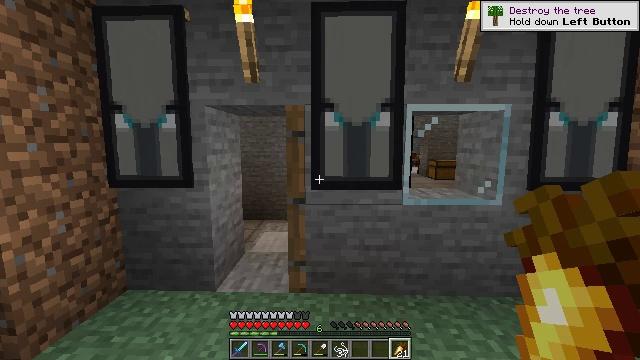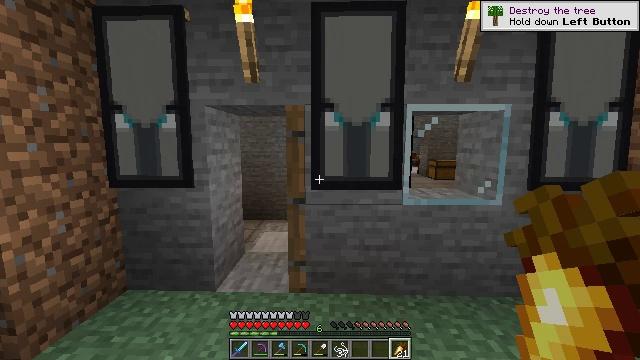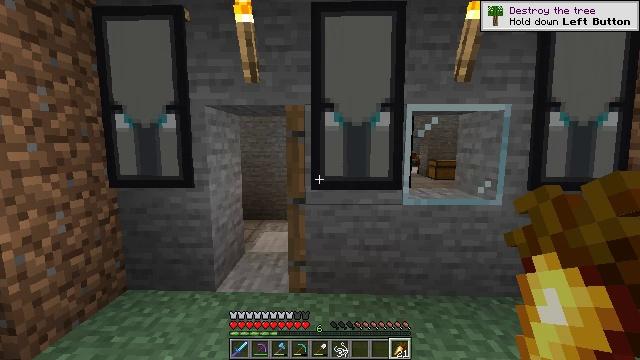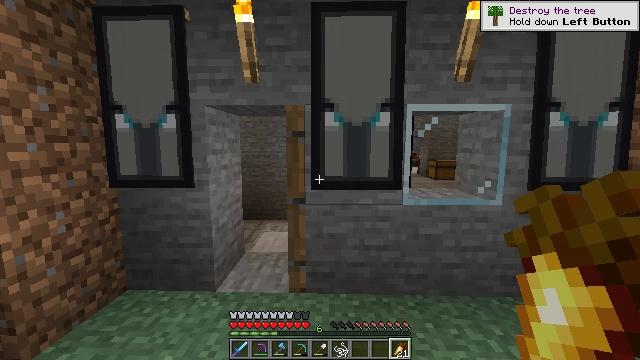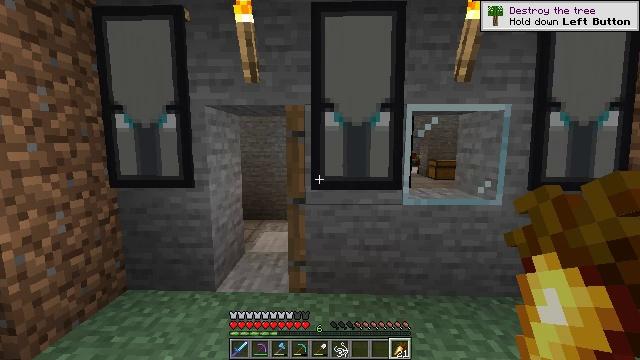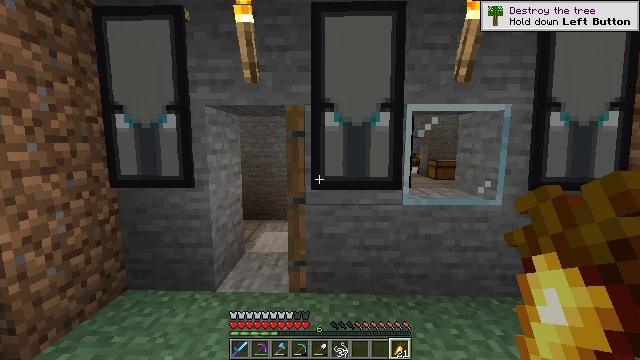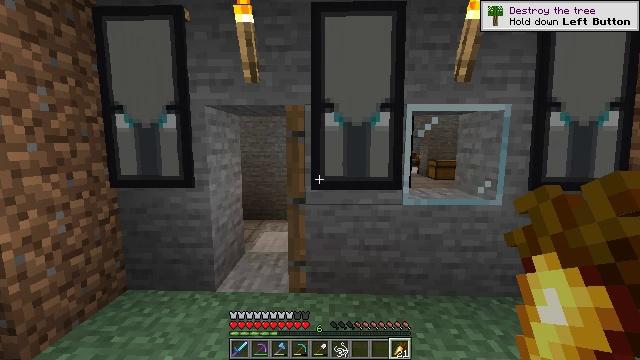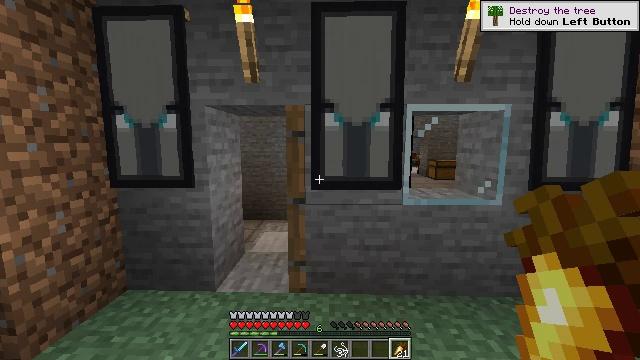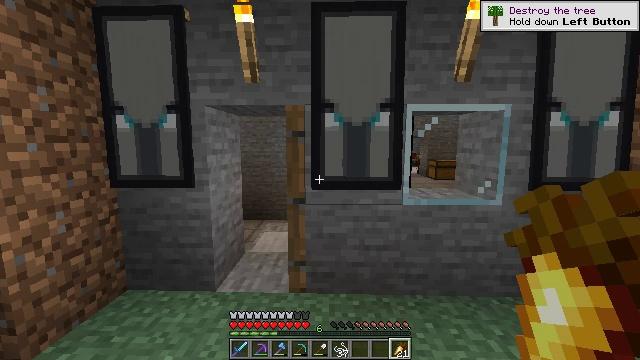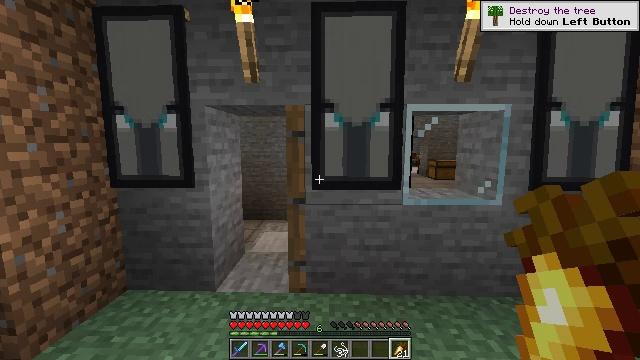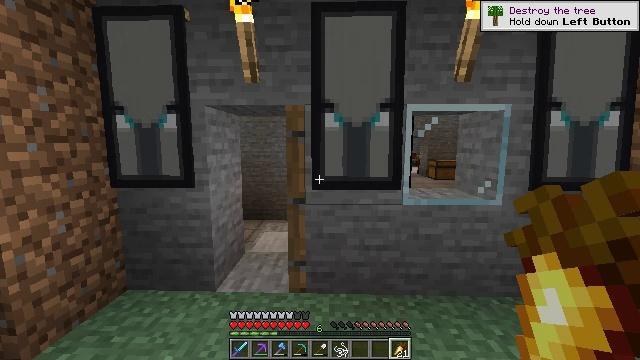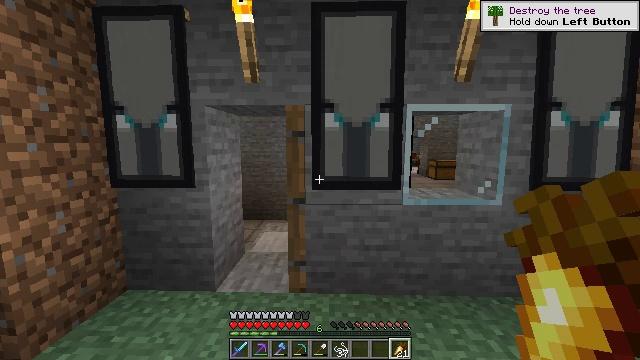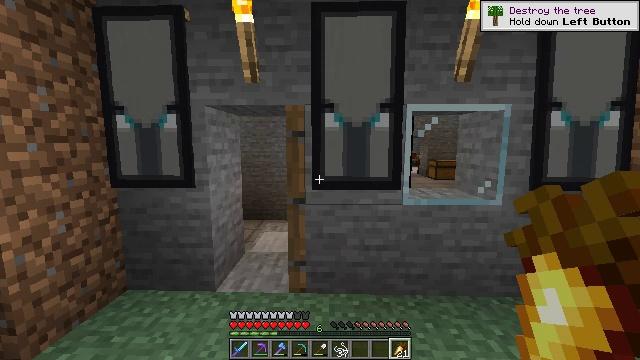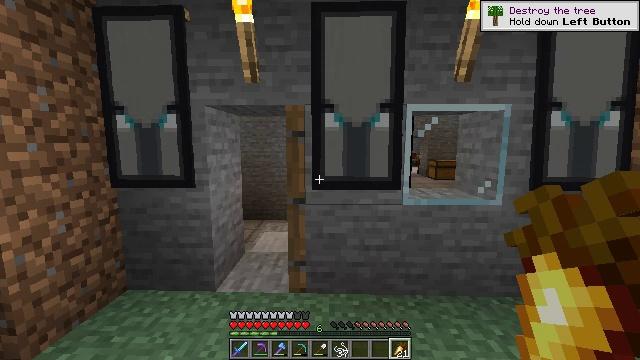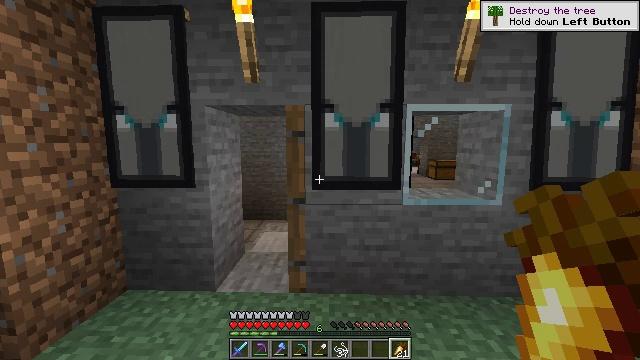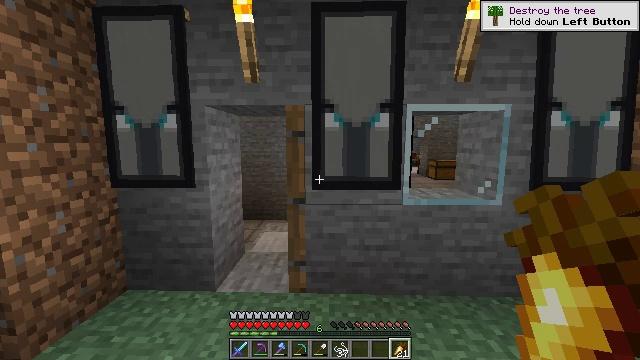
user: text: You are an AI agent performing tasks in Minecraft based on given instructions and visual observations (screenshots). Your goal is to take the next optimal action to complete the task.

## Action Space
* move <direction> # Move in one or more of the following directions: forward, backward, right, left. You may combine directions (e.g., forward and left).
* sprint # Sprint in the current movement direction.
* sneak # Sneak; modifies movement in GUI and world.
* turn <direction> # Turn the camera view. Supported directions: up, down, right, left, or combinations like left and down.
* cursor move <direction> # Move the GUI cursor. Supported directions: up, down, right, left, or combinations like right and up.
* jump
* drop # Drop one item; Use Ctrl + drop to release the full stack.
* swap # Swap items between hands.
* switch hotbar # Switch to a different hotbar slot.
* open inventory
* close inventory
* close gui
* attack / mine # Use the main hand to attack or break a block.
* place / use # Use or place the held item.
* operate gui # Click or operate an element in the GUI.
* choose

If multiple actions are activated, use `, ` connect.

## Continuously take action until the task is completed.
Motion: motion action
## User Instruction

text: Craft a smooth stone.
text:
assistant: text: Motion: no_op
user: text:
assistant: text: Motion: no_op
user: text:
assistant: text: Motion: no_op
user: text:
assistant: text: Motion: no_op
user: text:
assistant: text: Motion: no_op
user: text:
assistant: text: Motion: no_op
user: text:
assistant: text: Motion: no_op
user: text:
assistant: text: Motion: no_op
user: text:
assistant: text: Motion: no_op
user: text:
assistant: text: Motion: no_op
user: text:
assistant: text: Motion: no_op
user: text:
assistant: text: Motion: no_op
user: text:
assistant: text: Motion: no_op
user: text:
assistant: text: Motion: no_op
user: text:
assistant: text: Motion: no_op
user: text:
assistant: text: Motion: no_op
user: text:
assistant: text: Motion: no_op
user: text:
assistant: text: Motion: no_op
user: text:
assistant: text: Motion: no_op
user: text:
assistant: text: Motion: no_op
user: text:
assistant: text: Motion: no_op
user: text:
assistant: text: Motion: no_op
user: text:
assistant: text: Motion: no_op
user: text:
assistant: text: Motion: no_op
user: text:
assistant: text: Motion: no_op
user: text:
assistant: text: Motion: no_op
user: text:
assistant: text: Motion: no_op
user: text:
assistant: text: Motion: no_op
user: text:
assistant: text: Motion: no_op
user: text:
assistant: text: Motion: no_op